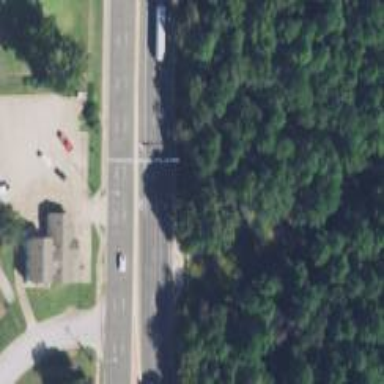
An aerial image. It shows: Asphalt road classified as trunk highway.